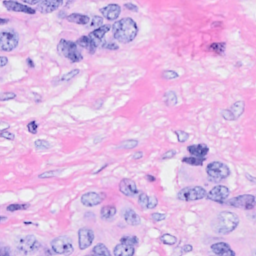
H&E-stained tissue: Breast